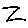
Label: zigzag